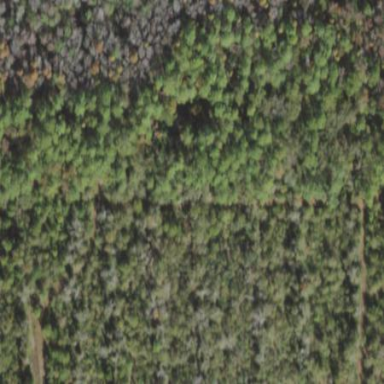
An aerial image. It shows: Woodland with needle-leaved trees.